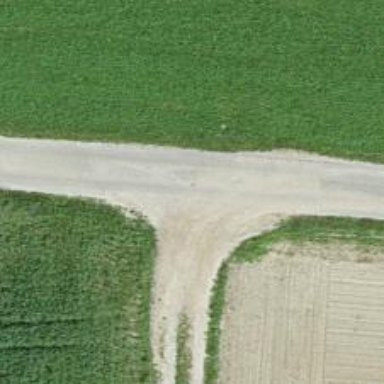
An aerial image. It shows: Grass track with grade5 track type.